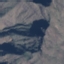
Land use / land cover class: HerbaceousVegetation